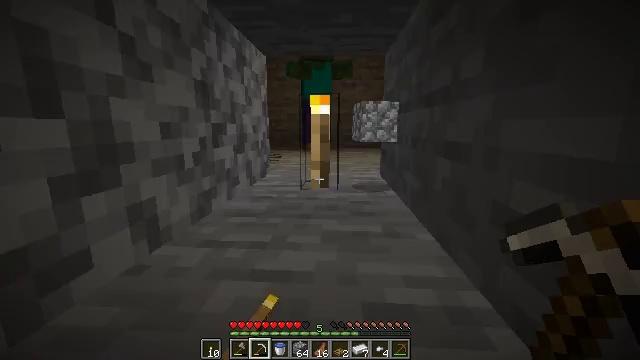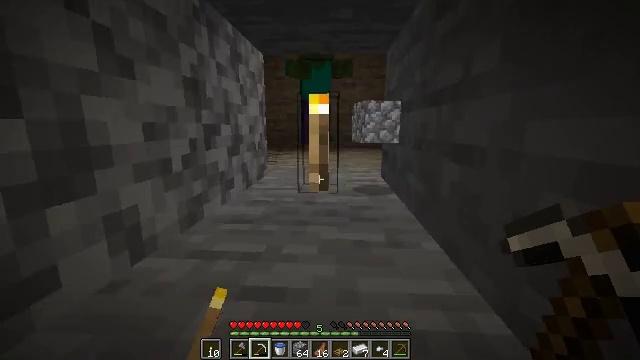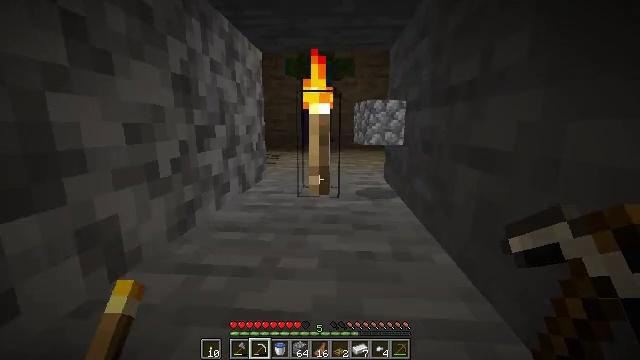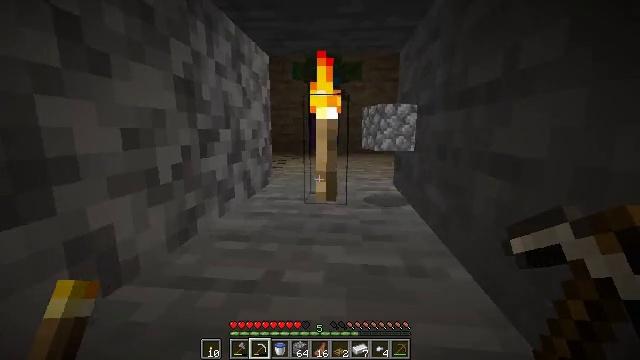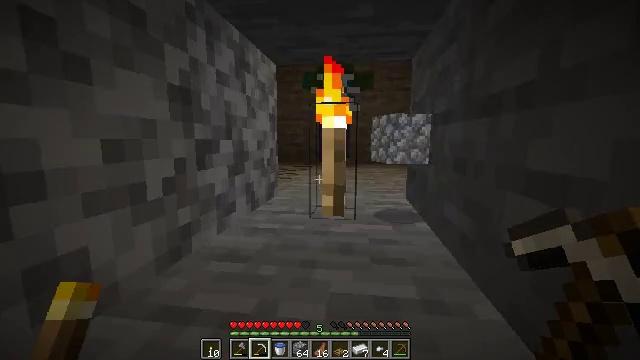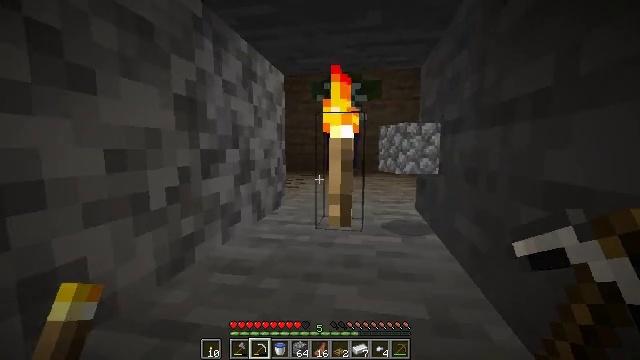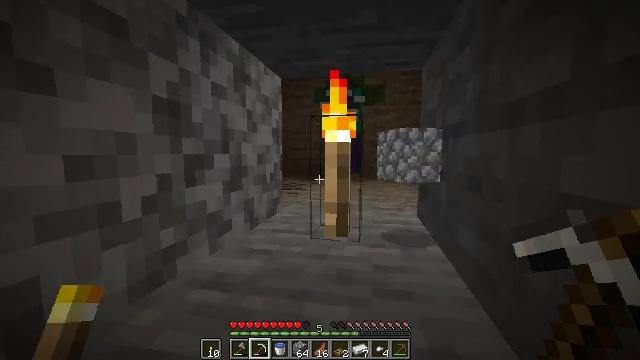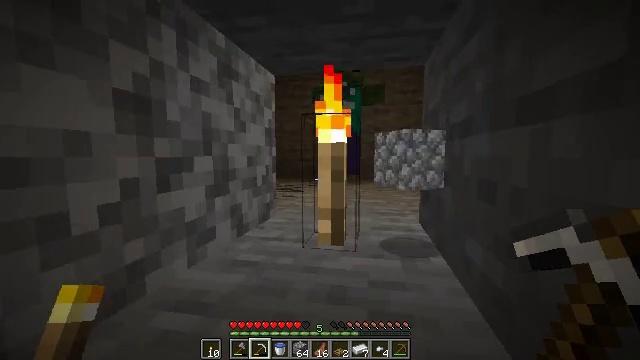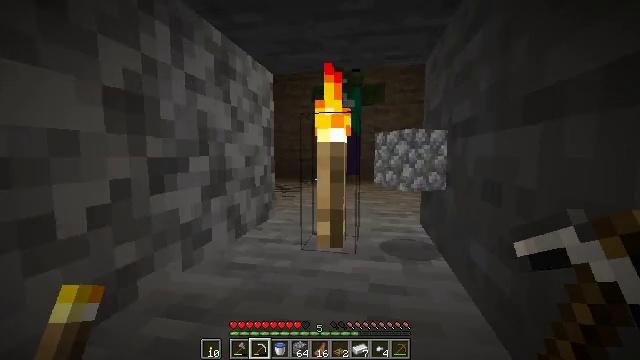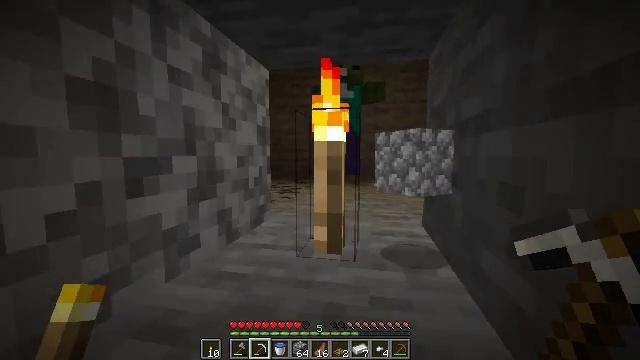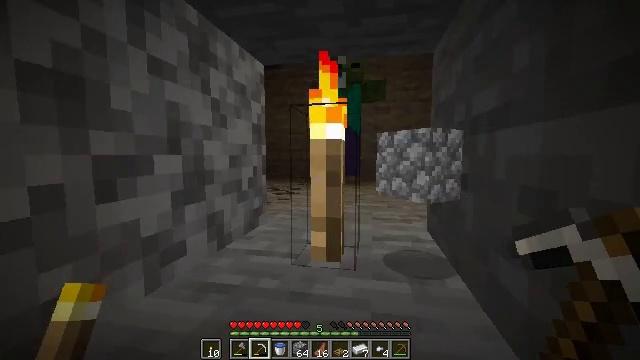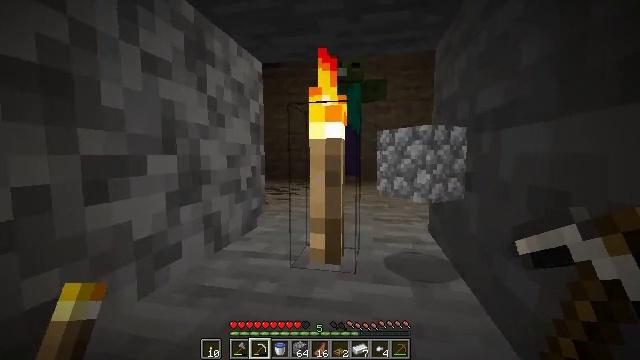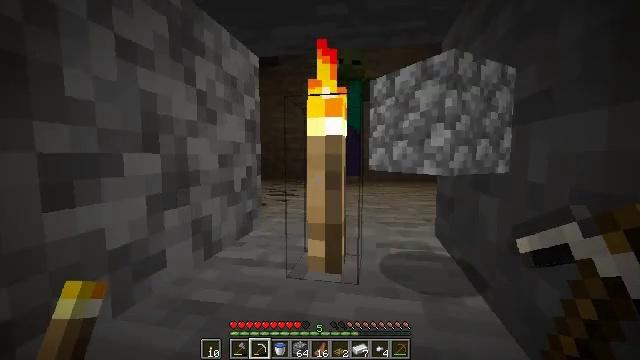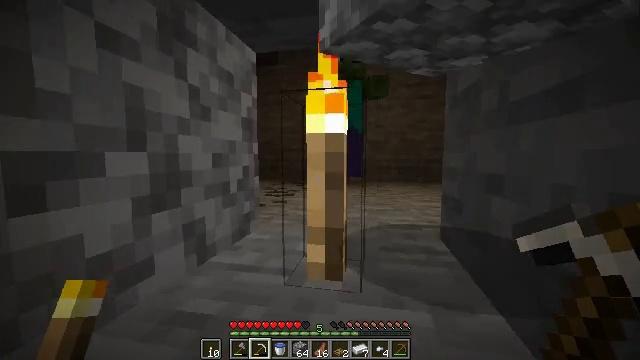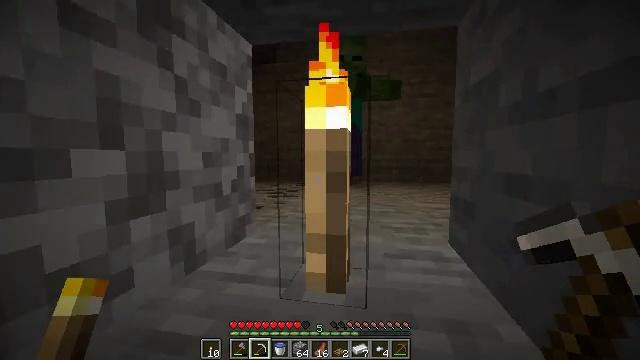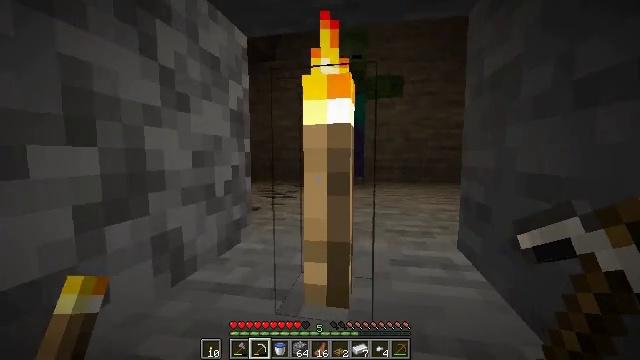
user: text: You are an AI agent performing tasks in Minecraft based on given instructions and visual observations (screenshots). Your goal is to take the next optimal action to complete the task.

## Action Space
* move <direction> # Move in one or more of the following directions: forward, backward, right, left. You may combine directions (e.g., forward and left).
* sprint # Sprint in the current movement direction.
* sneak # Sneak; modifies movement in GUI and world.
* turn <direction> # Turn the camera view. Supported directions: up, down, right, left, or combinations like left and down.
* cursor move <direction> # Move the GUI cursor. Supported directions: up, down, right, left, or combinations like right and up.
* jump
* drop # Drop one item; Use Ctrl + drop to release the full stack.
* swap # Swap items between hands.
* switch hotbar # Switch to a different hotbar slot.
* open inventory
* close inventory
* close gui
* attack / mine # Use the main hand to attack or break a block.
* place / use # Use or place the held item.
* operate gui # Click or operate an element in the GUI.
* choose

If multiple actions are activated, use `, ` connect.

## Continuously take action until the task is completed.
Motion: motion action
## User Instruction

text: Mine the torch on the wall.
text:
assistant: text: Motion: move forward
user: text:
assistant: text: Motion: move forward
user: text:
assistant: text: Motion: move forward, turn left
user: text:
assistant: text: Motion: move forward and move right, turn left and up
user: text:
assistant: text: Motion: move forward and move right, turn left and up
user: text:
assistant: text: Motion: move forward and move right, turn left and up
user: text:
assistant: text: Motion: move forward and move right
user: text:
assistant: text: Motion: move forward and move right
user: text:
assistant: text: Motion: move forward and move right
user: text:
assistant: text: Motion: move forward
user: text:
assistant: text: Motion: move forward
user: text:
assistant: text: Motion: move forward
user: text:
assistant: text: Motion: move forward
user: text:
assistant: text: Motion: move forward
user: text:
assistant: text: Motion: move forward
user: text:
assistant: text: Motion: move forward
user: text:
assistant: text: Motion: move forward, turn right and up
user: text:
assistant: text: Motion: move forward, turn right and up
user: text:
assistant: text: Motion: move forward
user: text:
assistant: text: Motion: move forward, switch to hotbar 1
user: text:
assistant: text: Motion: move forward, switch to hotbar 1
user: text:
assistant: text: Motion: move forward, switch to hotbar 1
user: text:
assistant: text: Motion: no_op
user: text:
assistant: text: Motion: no_op
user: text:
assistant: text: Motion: no_op
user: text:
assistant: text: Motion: switch to hotbar 1
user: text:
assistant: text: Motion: switch to hotbar 1
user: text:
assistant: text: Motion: switch to hotbar 1
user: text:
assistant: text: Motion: turn right and up
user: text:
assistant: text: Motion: turn right and up